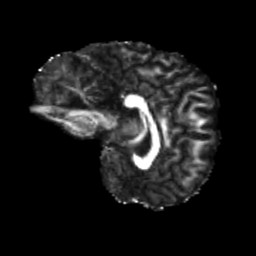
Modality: FA
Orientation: sagittal
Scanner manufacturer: siemens
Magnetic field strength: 3 T
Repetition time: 4 s
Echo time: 0.0594 s